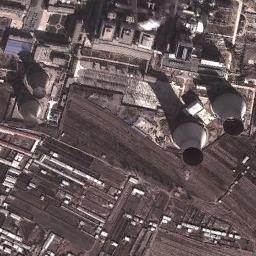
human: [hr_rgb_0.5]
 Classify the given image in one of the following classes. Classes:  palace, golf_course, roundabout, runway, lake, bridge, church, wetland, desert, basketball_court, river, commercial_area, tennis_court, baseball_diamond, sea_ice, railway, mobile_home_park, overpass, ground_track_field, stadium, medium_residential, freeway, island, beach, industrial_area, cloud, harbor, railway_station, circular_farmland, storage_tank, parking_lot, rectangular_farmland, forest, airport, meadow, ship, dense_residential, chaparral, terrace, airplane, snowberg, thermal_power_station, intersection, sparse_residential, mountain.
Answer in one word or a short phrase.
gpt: thermal_power_station